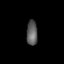
Tissue: lung
Cell type: Endothelial cells
Senescence score: 0.5797
Nuclear area (px): 274
Mean DAPI intensity: 90.474